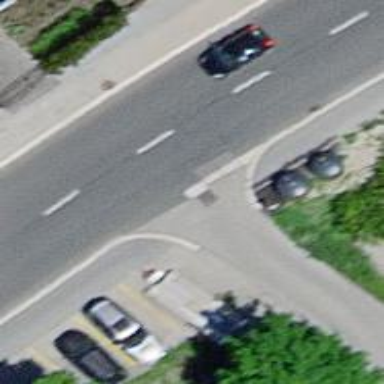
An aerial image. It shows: Kerb serving as barrier.